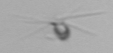
Label: Calciopappus